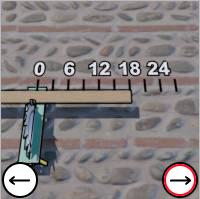
Task: length
Answer: 18
First scale value: 6.0